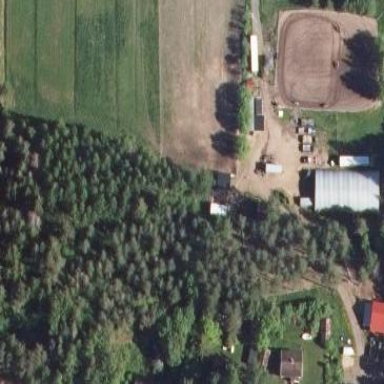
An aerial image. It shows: Farmyard area.